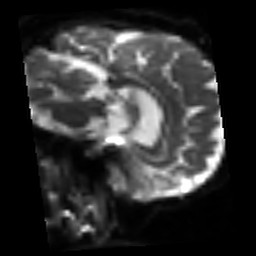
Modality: sbref
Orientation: sagittal
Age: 64
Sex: male
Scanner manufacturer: siemens
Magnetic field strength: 3 T
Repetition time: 3.2 s
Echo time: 0.081 s